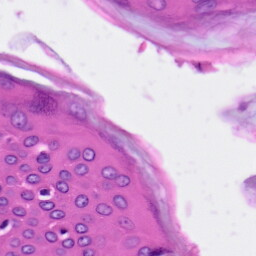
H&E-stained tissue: Skin